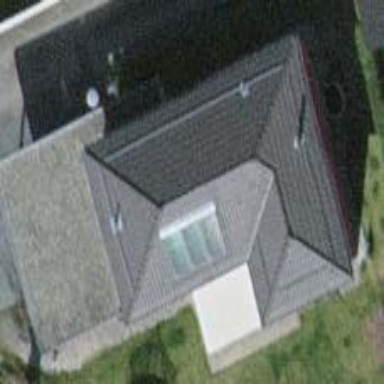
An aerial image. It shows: Detached building with hipped roof shape.